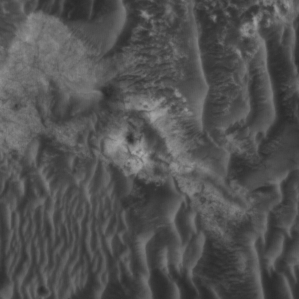
Label: non_frost